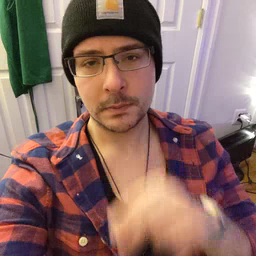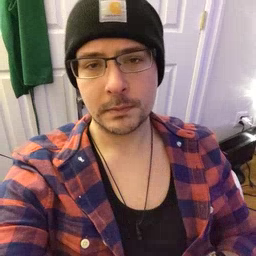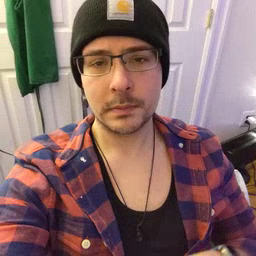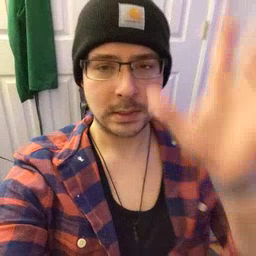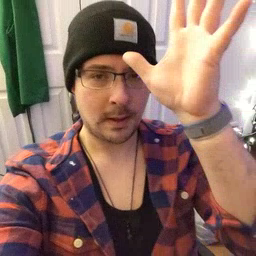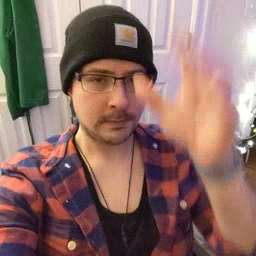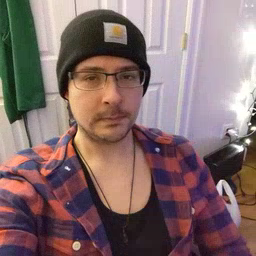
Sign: dad